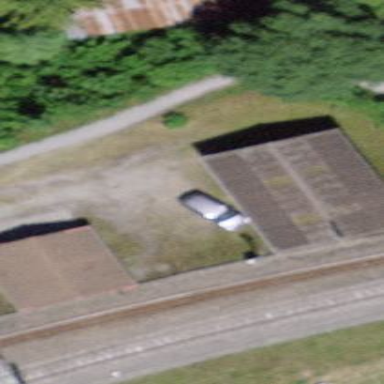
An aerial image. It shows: Garage.